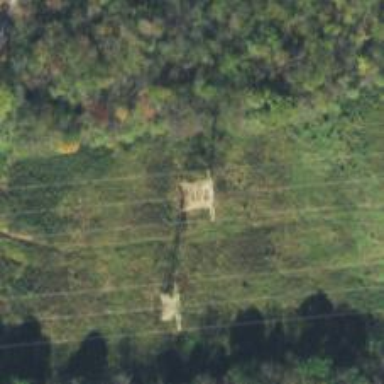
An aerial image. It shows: Lattice structure tower used for power transmission.